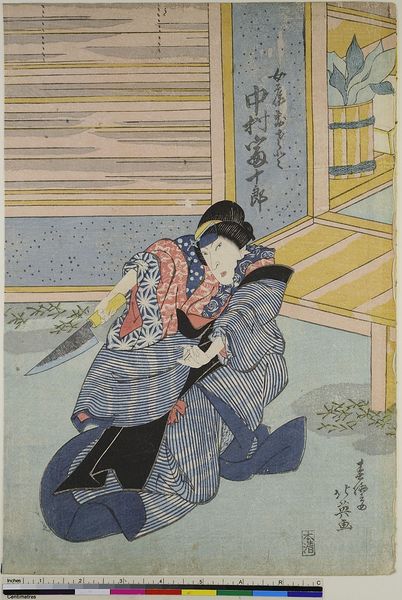
Titel: Der Schauspieler Nakamura Tomijuro II als Nyobo Osato
Künstler: Shunbaisai Hokuei
Standort: Hamburg
Institution: Museum für Kunst und Gewerbe Hamburg
Schlagwörter: blau, mann, sitzen, fenster, frau, kleid, tür, haus, alt, messer, mord, tod, theater, holzschnitt, japan, japanisch, hocken, asien, druckgraphik, druckgrafik, asiatisch, chinesisch, china, zeit, schauspieler, farbholzschnitt, schauspielerin, kimono, kabuki, edo, reproduktionen, morg, druckerzeugnisse, theateraufführung, ukiyo